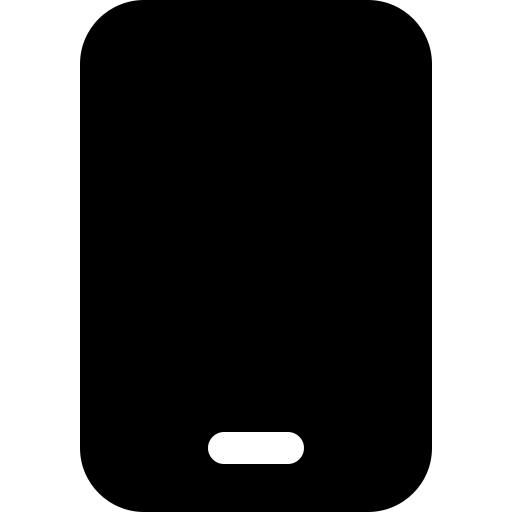
Tags: icon, FontAwesome, fa-icon, solid, mobile